Interaction volume radius: 10 \u00c5
Interaction volume height: 20 \u00c5
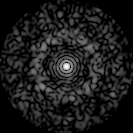
Disorder parameter: 0.8238